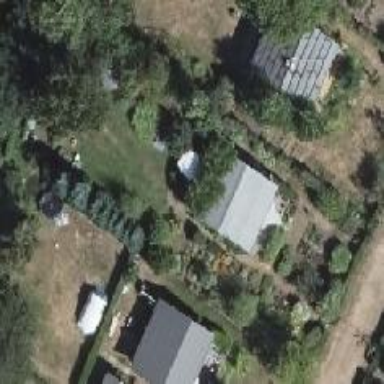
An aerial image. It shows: Plot within allotments.